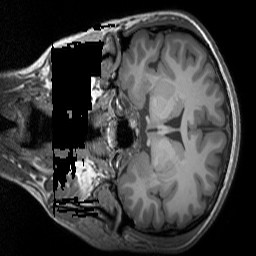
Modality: T1w
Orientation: coronal
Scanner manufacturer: siemens
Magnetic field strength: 3 T
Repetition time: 1.9 s
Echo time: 0.00267 s